Question: Are there any (good/usable/not ugly) JavaScript/interface libraries for managing the creation of custom boolean style queries, similar to the Google Analytics Advanced Segment interface?
Basically, a dynamic interface for query building that can be used to connect to a custom query builder on the backend (in my case, MySQL, but it needn't be database specific).
I've searched around, and haven't found anything helpful or usable.

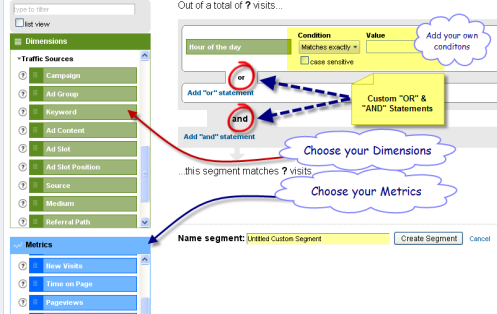
Answer: A fairly new one is the jQuery QueryBuilder which can be found here: <URL>
It supports the following logical and filter operators:
- - - - - - - - - - -
The basic output is JSON but plugins for SQL or MongoDB syntax import/export are available too.
Some demos can be found here: <URL>